Question: I want to get output two bulleted lists like on the picture:

But what I get is both the lists have the second (black circle) skin.
My code:
'''
private static void AddNumberingDefinition(WordprocessingDocument docx)
{
NumberingDefinitionsPart numberingPart =
docx.MainDocumentPart.AddNewPart<NumberingDefinitionsPart>();
Numbering element =
new Numbering(
// new Nsid(){ Val="FFFFFF80"},
new AbstractNum(new Nsid() { Val = "FFFFFF80" },
new MultiLevelType() { Val = MultiLevelValues.HybridMultilevel },
new TemplateCode() { Val = "4970B4E6" },
new Level(
new NumberingFormat() { Val = NumberFormatValues.Bullet },
new LevelText() { Val = "deg" },//char.ConvertFromUtf32(61616) }
new LevelJustification() { Val = LevelJustificationValues.Left }//,
// new RunProperties() { RunFonts = new RunFonts() { Hint = FontTypeHintValues.Default, Ascii = "Symbol",
//HighAnsi = "Symbol" } }
) { LevelIndex = 0 }
) { AbstractNumberId = 0 },
new NumberingInstance(
new AbstractNumId() { Val = 0 }
) { NumberID = 1 },
// element.Save(numberingPart);
// element = new Numbering(
new AbstractNum(new Nsid() { Val = "FFFFFF89" },
new MultiLevelType() { Val = MultiLevelValues.HybridMultilevel },
new TemplateCode() { Val = "4970B4E6" },
new Level(
new NumberingFormat() { Val = NumberFormatValues.Bullet },
new LevelText() { Val = "*" },//char.ConvertFromUtf32(61616) }
new LevelJustification() { Val = LevelJustificationValues.Left }//,
// new RunProperties() { RunFonts = new RunFonts() { Hint = FontTypeHintValues.Default, Ascii = "Symbol",
// HighAnsi = "Symbol" } }
) { LevelIndex = 0 }
) { AbstractNumberId = 1 },
new NumberingInstance(
new AbstractNumId() { Val = 1 }
) { NumberID = 2 });
element.AddNamespaceDeclaration("ve", "http://schemas.openxmlformats.org/markup-compatibility/2006");
element.AddNamespaceDeclaration("o", "urn:schemas-microsoft-com:office:office");
element.AddNamespaceDeclaration("r", "http://schemas.openxmlformats.org/officeDocument/2006/relationships");
element.AddNamespaceDeclaration("m", "http://schemas.openxmlformats.org/officeDocument/2006/math");
element.AddNamespaceDeclaration("v", "urn:schemas-microsoft-com:vml");
element.AddNamespaceDeclaration("wp", "http://schemas.openxmlformats.org/drawingml/2006/wordprocessingDrawing");
element.AddNamespaceDeclaration("w10", "urn:schemas-microsoft-com:office:word");
element.AddNamespaceDeclaration("w", "http://schemas.openxmlformats.org/wordprocessingml/2006/main");
element.AddNamespaceDeclaration("wne", "http://schemas.microsoft.com/office/word/2006/wordml");
element.Save(numberingPart);
}
private static Paragraph GenerateParagraph()
{
return new Paragraph(
new ParagraphProperties(
new NumberingProperties(
new NumberingLevelReference() { Val = 0 },
new NumberingId() { Val = 1 })),
new Run(
new RunProperties(),
new Text("Hello, Wordl!"))
);
}
private static Paragraph GenerateParagraph2()
{
return new Paragraph(
new ParagraphProperties(
new NumberingProperties(
new NumberingLevelReference() { Val = 0 },
new NumberingId() { Val = 2 })),
new Run(
new RunProperties(),
new Text("Hello, Wordl!"))
);
}
'''
I don't know, where is the problem hidden? I used the Productivity Tool for Open XML to compare my generated file and one created manually but I can't get it to work. Thanks in advance for any hints.
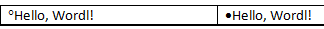
Answer: After a few hours I found that, the order of inserting the AbstractNum and NumberingInstance objects is important..
Open XML SDK 2.0 Productivity Tools has a Validate method which showed me the validate error.
Working code:
'''
private static void AddNumberingDefinition(WordprocessingDocument docx)
{
NumberingDefinitionsPart numberingPart =
docx.MainDocumentPart.AddNewPart<NumberingDefinitionsPart>();
var a = new AbstractNum(new Nsid() { Val = "FFFFFF80" },
new MultiLevelType() { Val = MultiLevelValues.HybridMultilevel },
new TemplateCode() { Val = "4970B4E6" },
new Level(
new NumberingFormat() { Val = NumberFormatValues.Bullet },
new LevelText() { Val = "deg" },
new LevelJustification() { Val = LevelJustificationValues.Left }
) { LevelIndex = 0 }
) { AbstractNumberId = 0 };
var a1 = new NumberingInstance(
new AbstractNumId() { Val = 0 }
) { NumberID = 1 };
var b = new AbstractNum(new Nsid() { Val = "FFFFFF89" },
new MultiLevelType() { Val = MultiLevelValues.HybridMultilevel },
new TemplateCode() { Val = "4970B4E6" },
new Level(
new NumberingFormat() { Val = NumberFormatValues.Bullet },
new LevelText() { Val = "*" },
new LevelJustification() { Val = LevelJustificationValues.Left }
) { LevelIndex = 0 }
) { AbstractNumberId = 1 };
var b1 = new NumberingInstance(
new AbstractNumId() { Val = 1 }
) { NumberID = 2 };
Numbering element = new Numbering();
element.AddNamespaceDeclaration("ve", "http://schemas.openxmlformats.org/markup-compatibility/2006");
element.AddNamespaceDeclaration("o", "urn:schemas-microsoft-com:office:office");
element.AddNamespaceDeclaration("r", "http://schemas.openxmlformats.org/officeDocument/2006/relationships");
element.AddNamespaceDeclaration("m", "http://schemas.openxmlformats.org/officeDocument/2006/math");
element.AddNamespaceDeclaration("v", "urn:schemas-microsoft-com:vml");
element.AddNamespaceDeclaration("wp", "http://schemas.openxmlformats.org/drawingml/2006/wordprocessingDrawing");
element.AddNamespaceDeclaration("w10", "urn:schemas-microsoft-com:office:word");
element.AddNamespaceDeclaration("w", "http://schemas.openxmlformats.org/wordprocessingml/2006/main");
element.AddNamespaceDeclaration("wne", "http://schemas.microsoft.com/office/word/2006/wordml");
element.Append(a);
element.Append(b);
element.Append(a1);
element.Append(b1);
element.Save(numberingPart);
}
'''